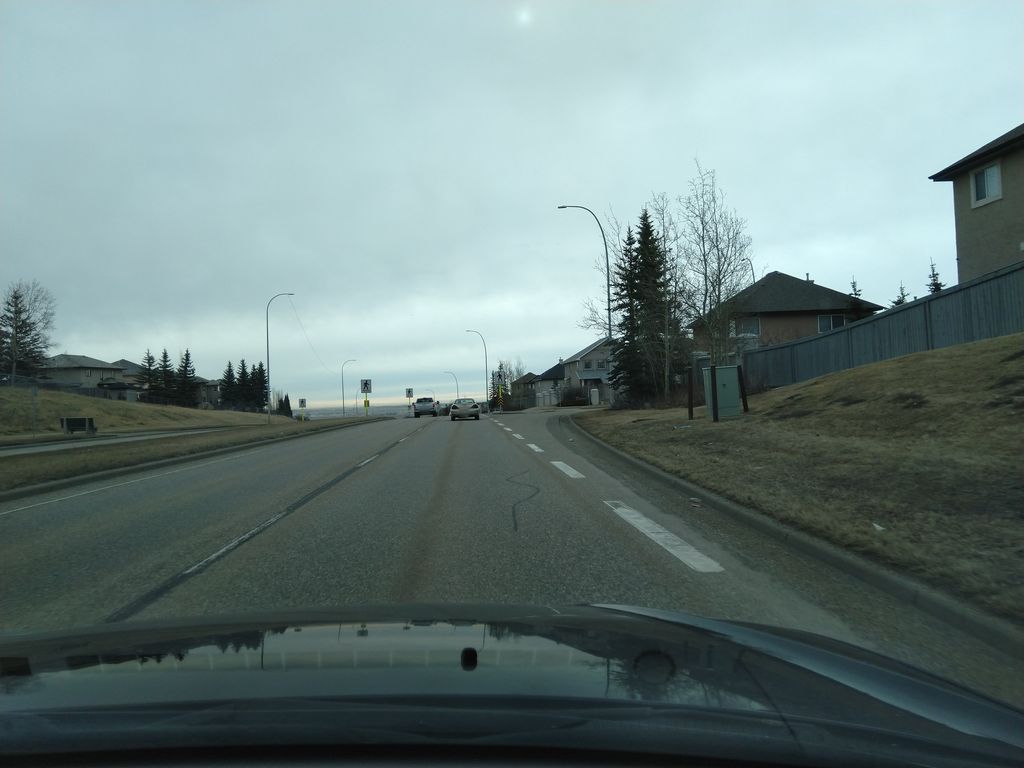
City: calgary